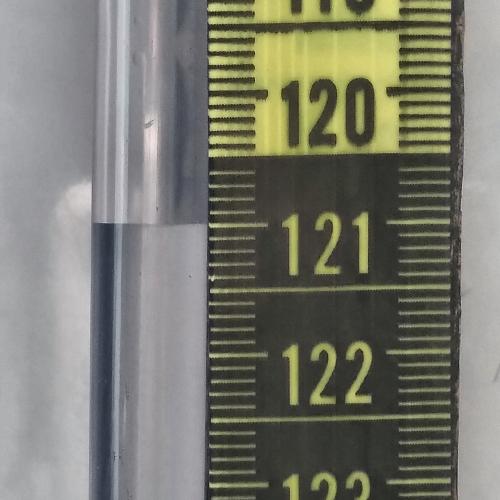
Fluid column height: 121.0 cm